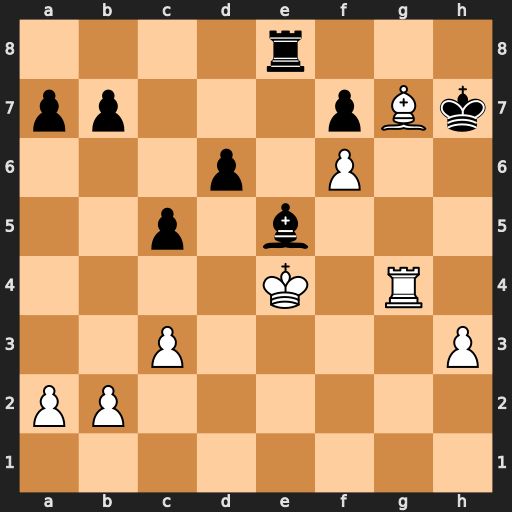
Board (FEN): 4r3/pp3pBk/3p1P2/2p1b3/4K1R1/2P4P/PP6/8
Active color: w
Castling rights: -
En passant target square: -
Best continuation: Kf5 Bg3 Rxg3